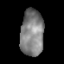
Tissue: lung
Cell type: Others
Senescence score: 0.2137
Nuclear area (px): 1060
Mean DAPI intensity: 127.841